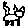
Label: cat